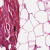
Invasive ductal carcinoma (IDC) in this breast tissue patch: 0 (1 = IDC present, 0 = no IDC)